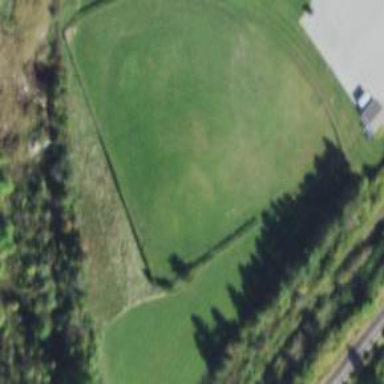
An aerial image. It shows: Baseball pitch for leisure land activities.